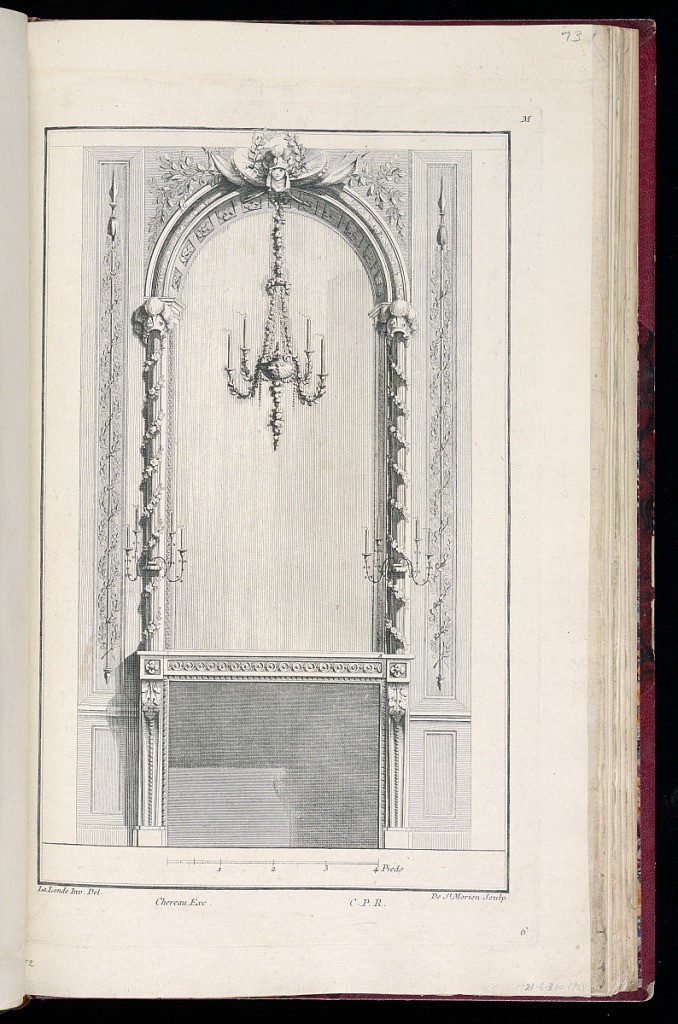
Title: Chimneypiece Design
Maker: Richard de Lalonde, French, active 1780–96
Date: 1775-1788
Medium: Etching on off-white laid paper
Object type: Print
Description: Chimneypiece design with a helmeted mascaron at top, behind which is a wreath of leaves, drums, and flags. A four-arm chandelier hangs in front of the hemicycle mirror, which is framed by a coffered baldachin with rosettes and fluted floral-wrapped columns with helmets on top. The panels on either side have tall arrows with a guilloche of leaf branches wrapped around. There is a scale bar of four French feet ("4 Pieds") at the bottom. The plate is signed and numbered.